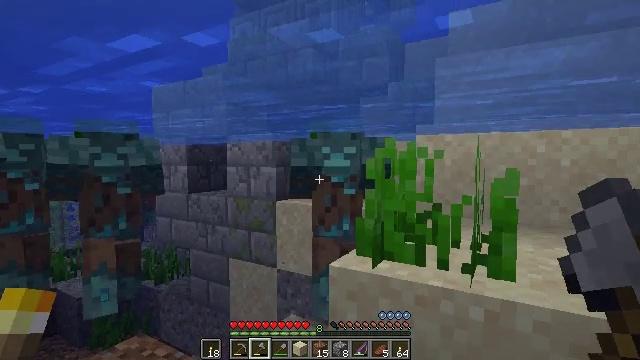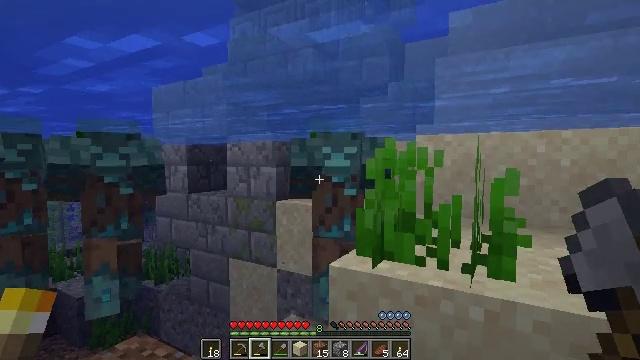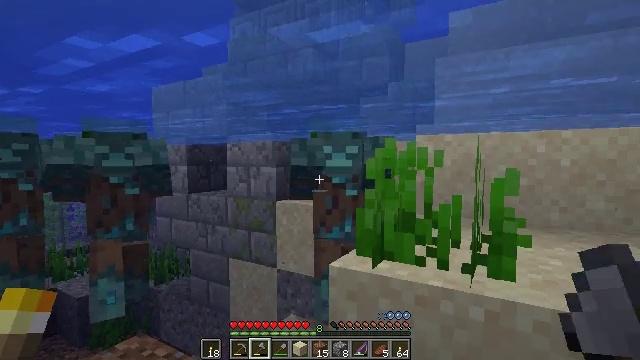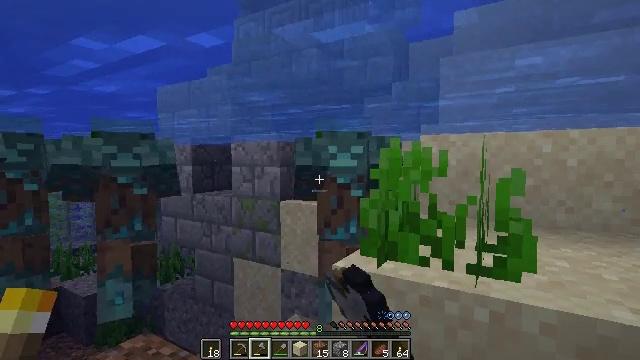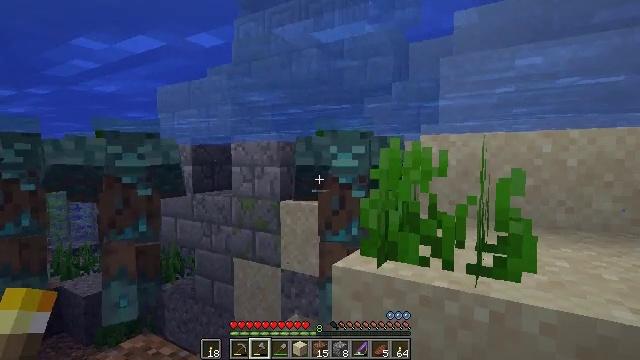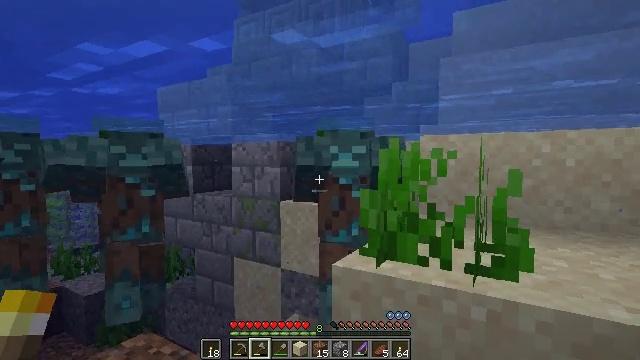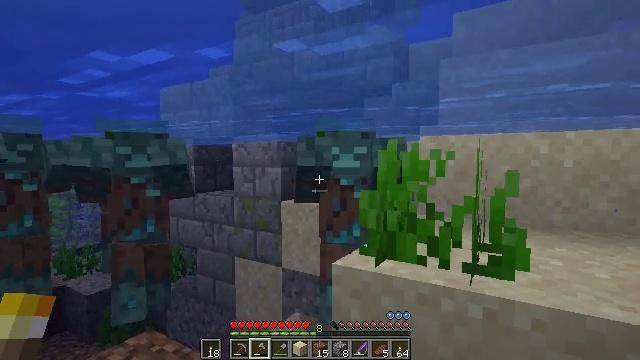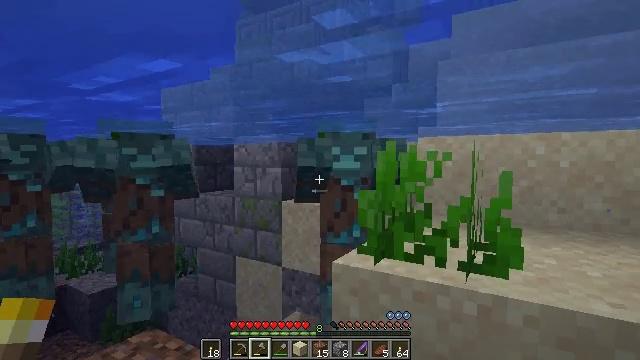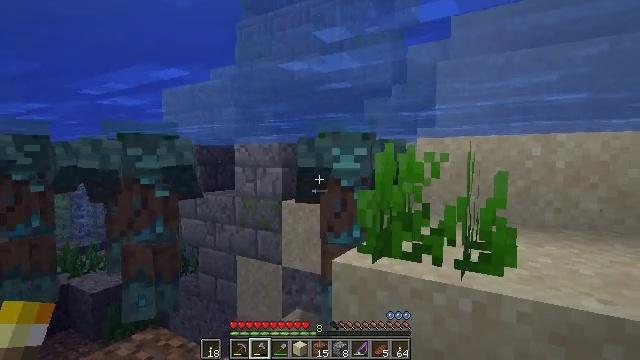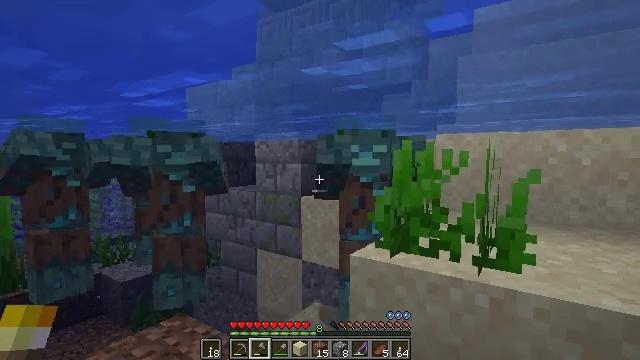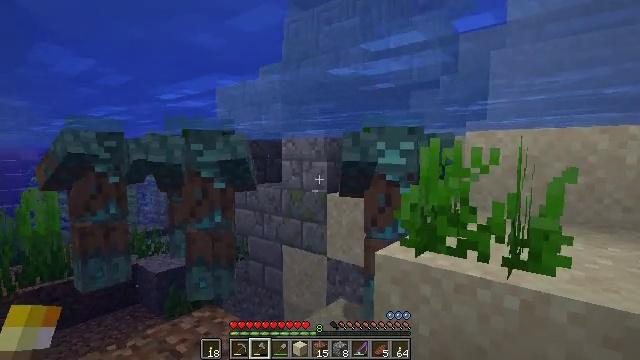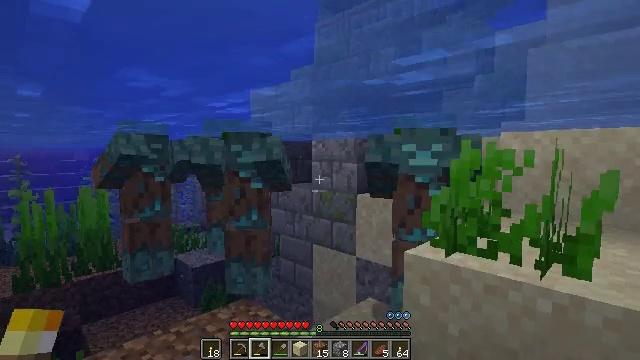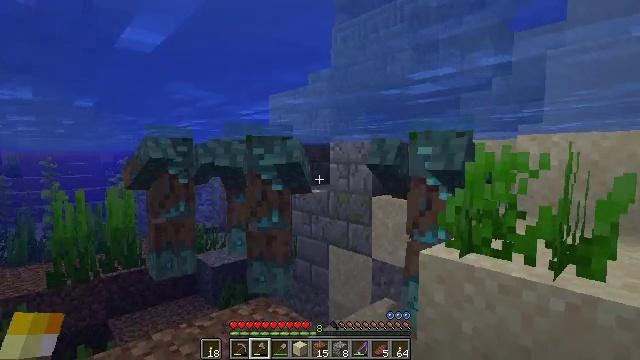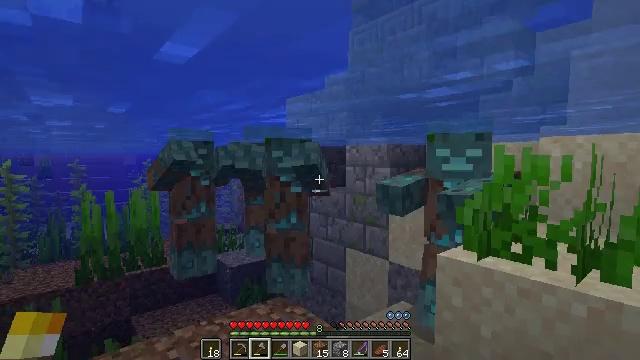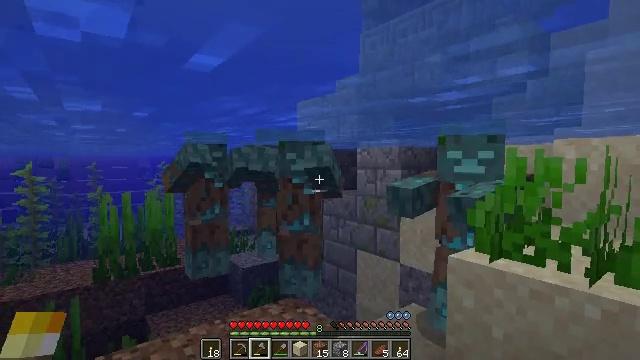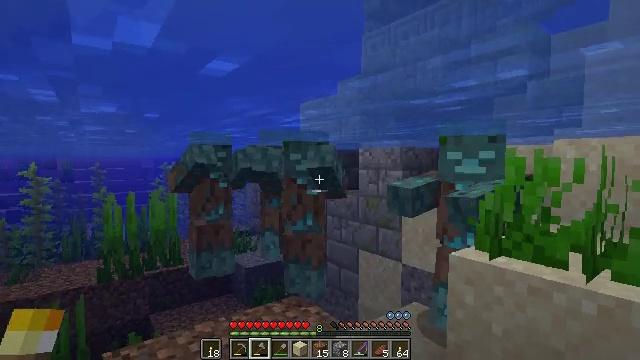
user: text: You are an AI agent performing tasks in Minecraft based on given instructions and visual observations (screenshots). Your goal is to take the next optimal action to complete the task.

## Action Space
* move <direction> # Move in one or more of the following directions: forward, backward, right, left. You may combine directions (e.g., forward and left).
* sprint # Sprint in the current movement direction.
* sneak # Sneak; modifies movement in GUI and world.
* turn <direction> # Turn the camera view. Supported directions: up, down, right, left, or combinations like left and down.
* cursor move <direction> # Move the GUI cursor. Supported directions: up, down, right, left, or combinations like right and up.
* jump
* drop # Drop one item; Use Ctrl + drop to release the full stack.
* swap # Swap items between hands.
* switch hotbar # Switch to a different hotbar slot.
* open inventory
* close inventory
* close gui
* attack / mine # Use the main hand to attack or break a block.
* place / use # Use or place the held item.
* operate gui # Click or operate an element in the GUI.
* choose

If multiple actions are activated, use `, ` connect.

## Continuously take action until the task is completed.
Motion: motion action
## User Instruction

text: Hunt the drowned.
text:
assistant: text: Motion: no_op
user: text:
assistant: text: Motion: attack / mine
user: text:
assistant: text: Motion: attack / mine
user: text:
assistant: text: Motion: attack / mine
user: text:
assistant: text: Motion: move back
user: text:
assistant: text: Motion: move back
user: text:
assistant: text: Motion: move back
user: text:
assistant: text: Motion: move back
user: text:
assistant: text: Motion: move back, turn left
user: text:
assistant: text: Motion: move back, turn left
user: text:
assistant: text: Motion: move back, turn left
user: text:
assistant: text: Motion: move back, turn left
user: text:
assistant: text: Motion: turn left
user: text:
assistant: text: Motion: turn left
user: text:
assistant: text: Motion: no_op
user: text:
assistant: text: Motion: no_op
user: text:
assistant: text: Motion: no_op
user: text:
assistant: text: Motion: no_op
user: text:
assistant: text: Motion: no_op
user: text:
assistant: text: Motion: move forward
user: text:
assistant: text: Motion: move forward, attack / mine
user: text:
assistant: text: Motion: move forward, attack / mine
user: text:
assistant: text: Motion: move forward, attack / mine
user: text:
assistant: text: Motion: no_op
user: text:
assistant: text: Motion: no_op
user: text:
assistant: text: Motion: no_op
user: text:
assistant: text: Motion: no_op
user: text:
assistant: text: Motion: no_op
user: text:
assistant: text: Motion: turn right
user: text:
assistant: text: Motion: turn right